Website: walmart
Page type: account-selection
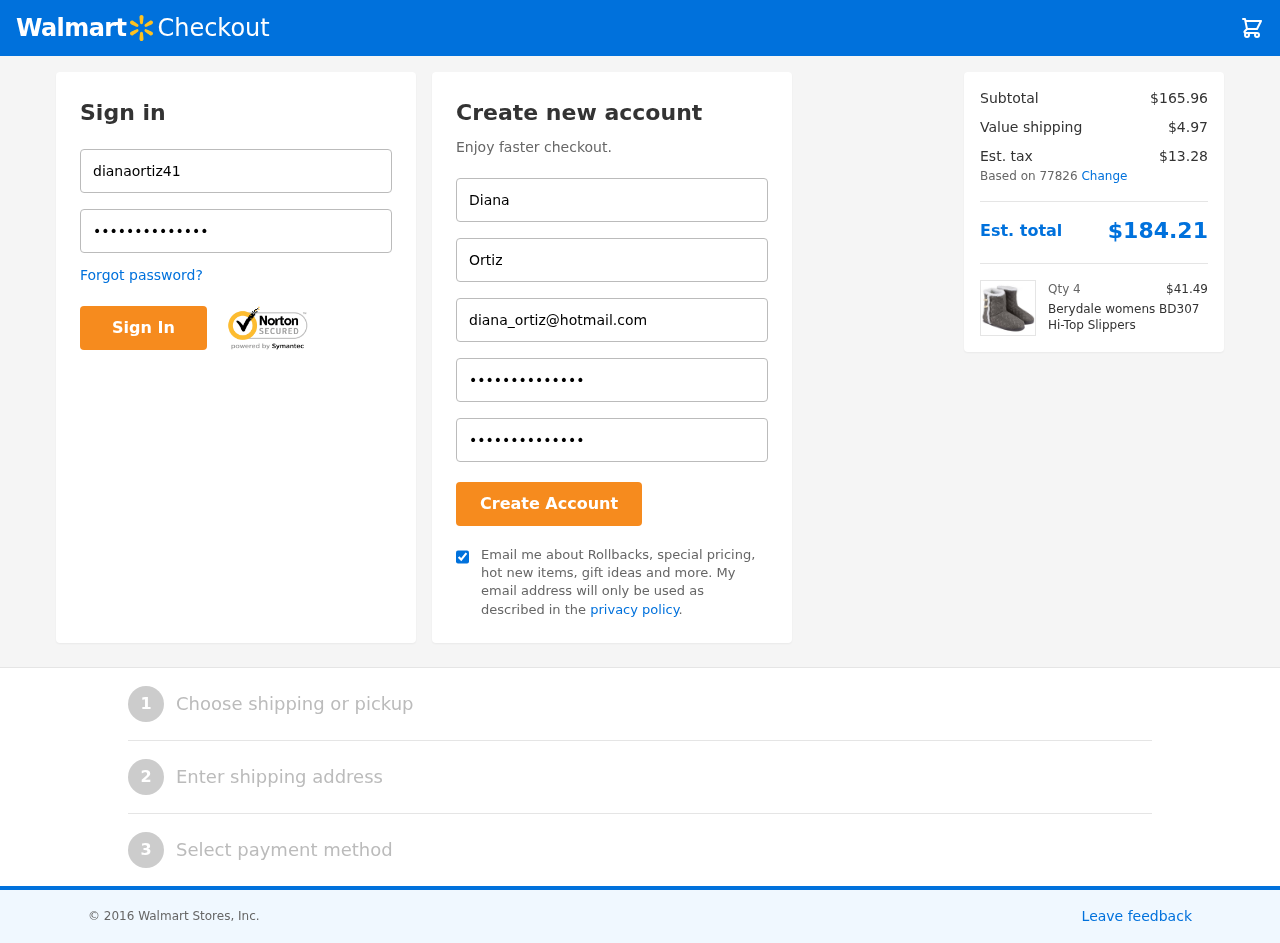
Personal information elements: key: PII_EMAIL
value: diana_ortiz@hotmail.com
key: PII_FIRSTNAME
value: Diana
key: PII_LASTNAME
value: Ortiz
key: PII_LOGIN_USERNAME
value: dianaortiz41
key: PII_POSTCODE
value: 77826
Product elements: key: PRODUCT1_NAME
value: Berydale womens BD307 Hi-Top Slippers
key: PRODUCT1_PRICE
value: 41.49
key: PRODUCT1_QUANTITY
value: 4
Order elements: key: ORDER_SUBTOTAL
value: $165.96
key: ORDER_SHIPPING_COST
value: $4.97
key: ORDER_TAX
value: $13.28
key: ORDER_TOTAL
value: $184.21